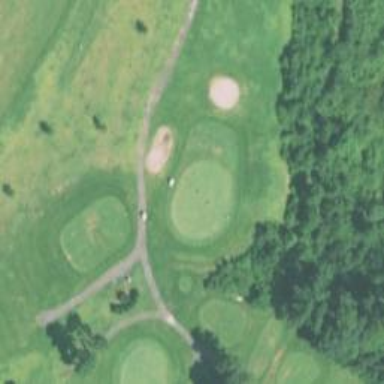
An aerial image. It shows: Golf hole.